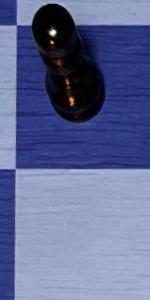
Label: Empty